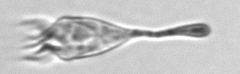
Label: Paratontonia_gracillima